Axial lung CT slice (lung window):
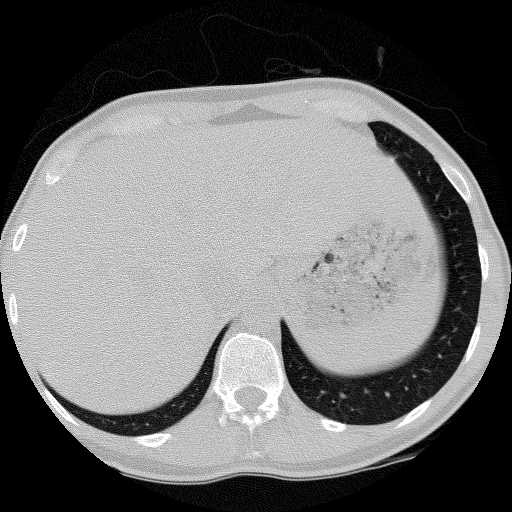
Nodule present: no